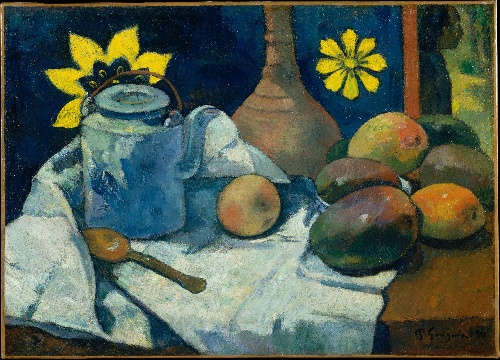
Title: Still Life with Teapot and Fruit
Artist: Paul Gauguin
Artist bio: French, Paris 1848–1903 Atuona, Hiva Oa, Marquesas Islands
Date: 1896
Object type: Painting
Classification: Paintings
Medium: Oil on canvas
Dimensions: 18 3/4 x 26 in. (47.6 x 66 cm)
Department: European Paintings
Credit line: The Walter H. and Leonore Annenberg Collection, Gift of Walter H. and Leonore Annenberg, 1997, Bequest of Walter H. Annenberg, 2002
Accession year: 1997
Repository: Metropolitan Museum of Art, New York, NY
Tags: Fruit|Still Life|Teapots